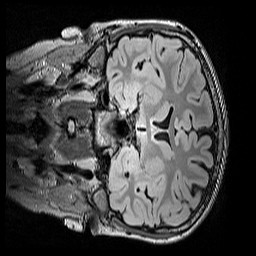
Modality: FLAIR
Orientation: coronal
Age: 10
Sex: female
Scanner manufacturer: siemens
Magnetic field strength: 3 T
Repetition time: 5 s
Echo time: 0.388 s